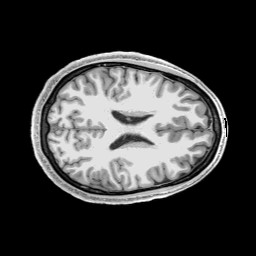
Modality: T1w
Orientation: axial